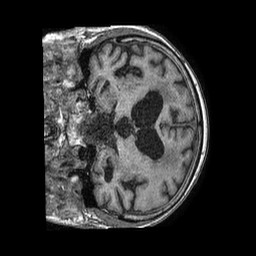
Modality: T1w
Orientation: coronal
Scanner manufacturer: philips
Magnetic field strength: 1.5 T
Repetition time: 0.007535 s
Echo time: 0.00342 s